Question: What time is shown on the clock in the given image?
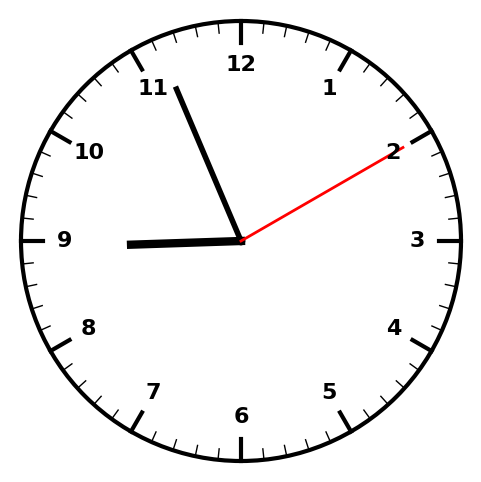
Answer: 08:56:10